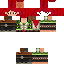
A female human skin with medium skin, wearing red long hair dressed in a red hoodie and brown pants, featuring a closed mouth.